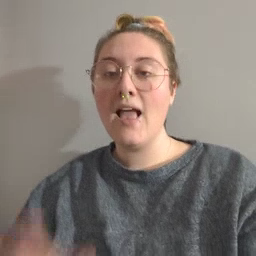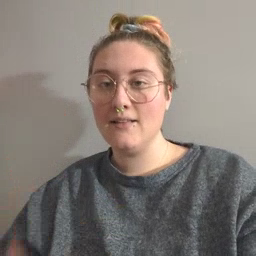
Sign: hate